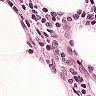
Metastatic tissue present: no